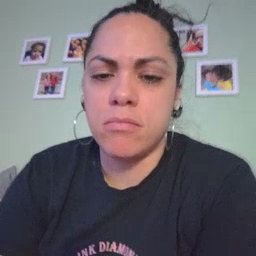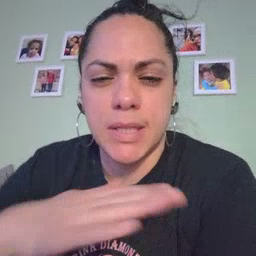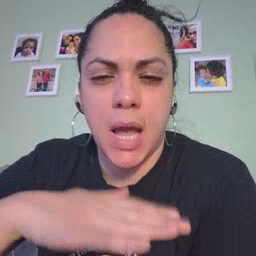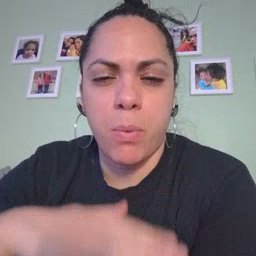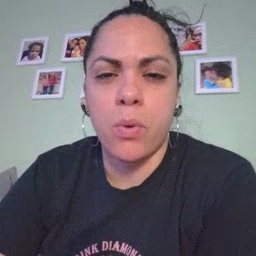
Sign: table